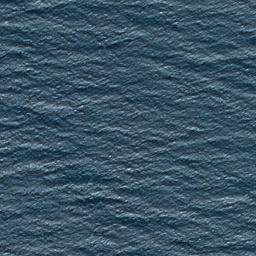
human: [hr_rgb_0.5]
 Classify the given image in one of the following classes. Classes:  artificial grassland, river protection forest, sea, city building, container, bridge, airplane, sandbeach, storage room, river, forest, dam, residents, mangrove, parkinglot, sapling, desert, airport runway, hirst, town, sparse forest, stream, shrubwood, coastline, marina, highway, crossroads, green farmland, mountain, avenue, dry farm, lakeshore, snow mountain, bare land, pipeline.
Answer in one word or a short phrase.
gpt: sea